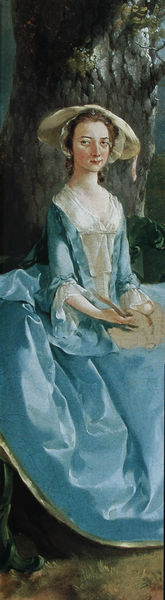
Titel: Mr. und Mrs. Andrews (Ausschnitt)
Künstler: Thomas Gainsborough
Standort: London
Institution: National Gallery
Schlagwörter: baum, blau, blätter, dunkel, feder, gemälde, hand, schatten, weiß, bäume, gelb, grün, landschaft, mädchen, ocker, sitzen, ausschnitt, braun, frau, frisur, haar, hut, kleid, licht, mund, nacht, nase, ohr, schwarz, türkis, blick, dame, gras, schleier, wiese, fächer, haube, hochformat, rock, schleife, jung, augen, barock, falten, faru, gesicht, kleidung, kragen, spitze, ärmel, bildnis, hände, portrait, porträt, ast, baumstamm, natur, stamm, sonne, boden, auge, gewand, haare, reich, sitzend, adel, ohrringe, saum, blatt, augenbrauen, dekollete, dekoltee, england, gainsborough, lippen, locken, renaissance, rokoko, seide, wald, hellblau, sommer, wangen, papier, modell, mieder, backen, bank, beleuchtung, romantik, constable, detail, schmal, glanz, sitzt, malerin, edel, rüschen, schoß, wange, augenbraue, errötet, zettel, blanc, chapeau, stiefel, stift, brief, schreiben, rinde, müde, blanche, backe, eiche, adlige, reflex, femme, klei, arbre, cheveux, peau, peinture, lady, robe, seidenstoff, bleu, barok, bleue, tronc, visage, decollete, plis, soie, blaues kleid, champêtre, beschnitten, bergère, bèregère, gewsicht, lettre, gächer, jiung, demoiselle, alice, maigre, bank dekolltee, nex, hagard, sitzende dame